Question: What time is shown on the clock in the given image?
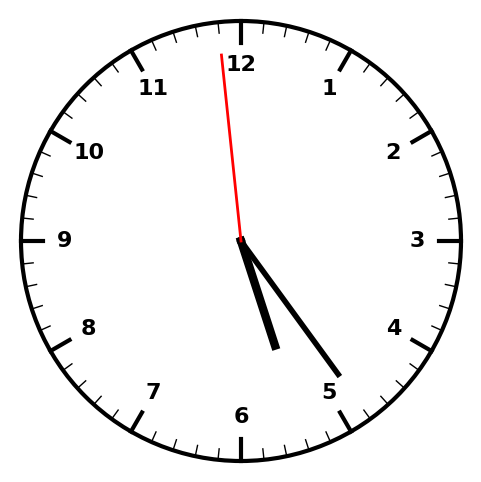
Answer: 05:23:59